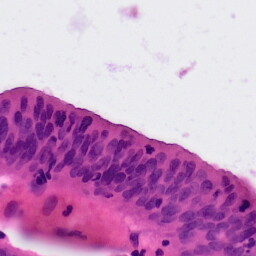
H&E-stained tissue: Colon